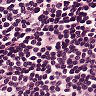
Metastatic tissue present: no